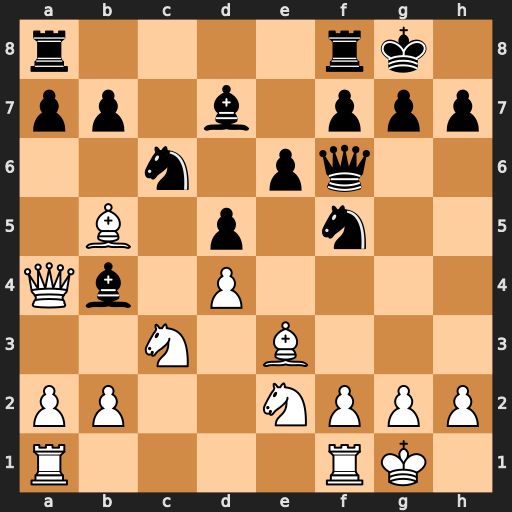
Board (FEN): r4rk1/pp1b1ppp/2n1pq2/1B1p1n2/Qb1P4/2N1B3/PP2NPPP/R4RK1
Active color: w
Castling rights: -
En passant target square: -
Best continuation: Bxc6 Bxc6 Qxb4